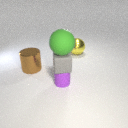
large green rubber sphere above small gray rubber cube